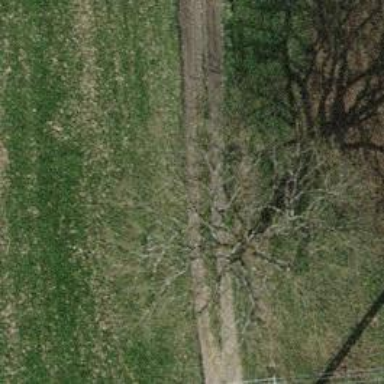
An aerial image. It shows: Beautiful tree in nature.